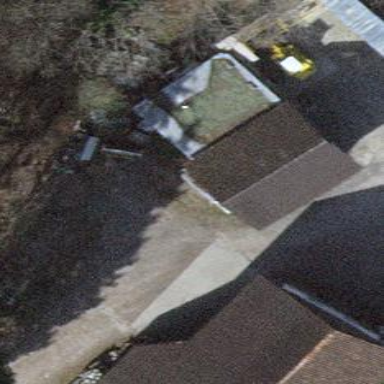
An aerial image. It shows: Farm auxiliary building.